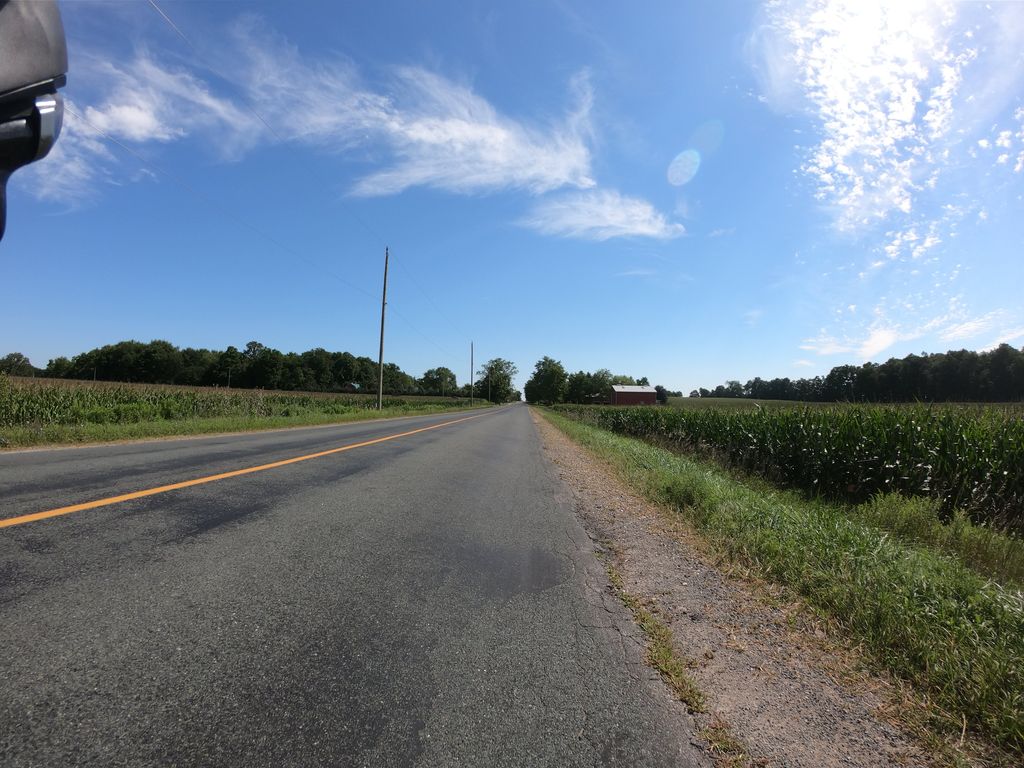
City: kitchener-waterloo